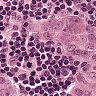
Metastatic tissue present: yes